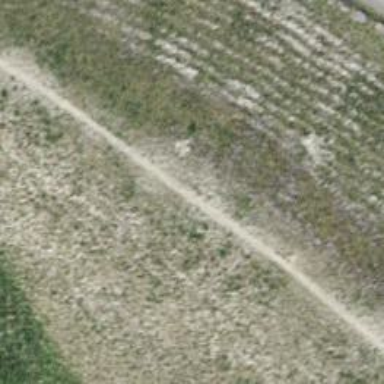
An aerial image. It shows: Footway with gravel surface.